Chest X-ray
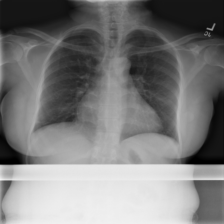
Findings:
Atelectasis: negative
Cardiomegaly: positive
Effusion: negative
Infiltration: positive
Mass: negative
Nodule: negative
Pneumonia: negative
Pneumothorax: negative
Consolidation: negative
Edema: negative
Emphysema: negative
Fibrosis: negative
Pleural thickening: negative
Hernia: negative